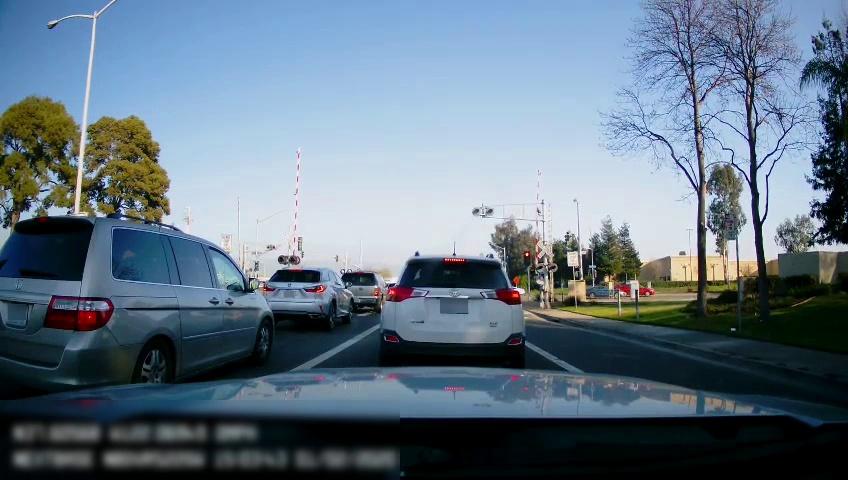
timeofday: Day
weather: Sunny
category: Drivable Space
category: Drivable Space
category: Vehicles | Car
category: Vehicles | Car
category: Vehicles | Car
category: Vehicles | SUV
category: Vehicles | SUV
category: Vehicles | Van
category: Vehicles | SUV
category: Lanes | Current Lane
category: Lanes | Current Lane
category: Traffic | Signs
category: Traffic | Lights
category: Traffic | Lights
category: Traffic | Lights
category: Traffic | Lights
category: Traffic | Signs
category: Traffic | Lights
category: Traffic | Signs